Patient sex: M
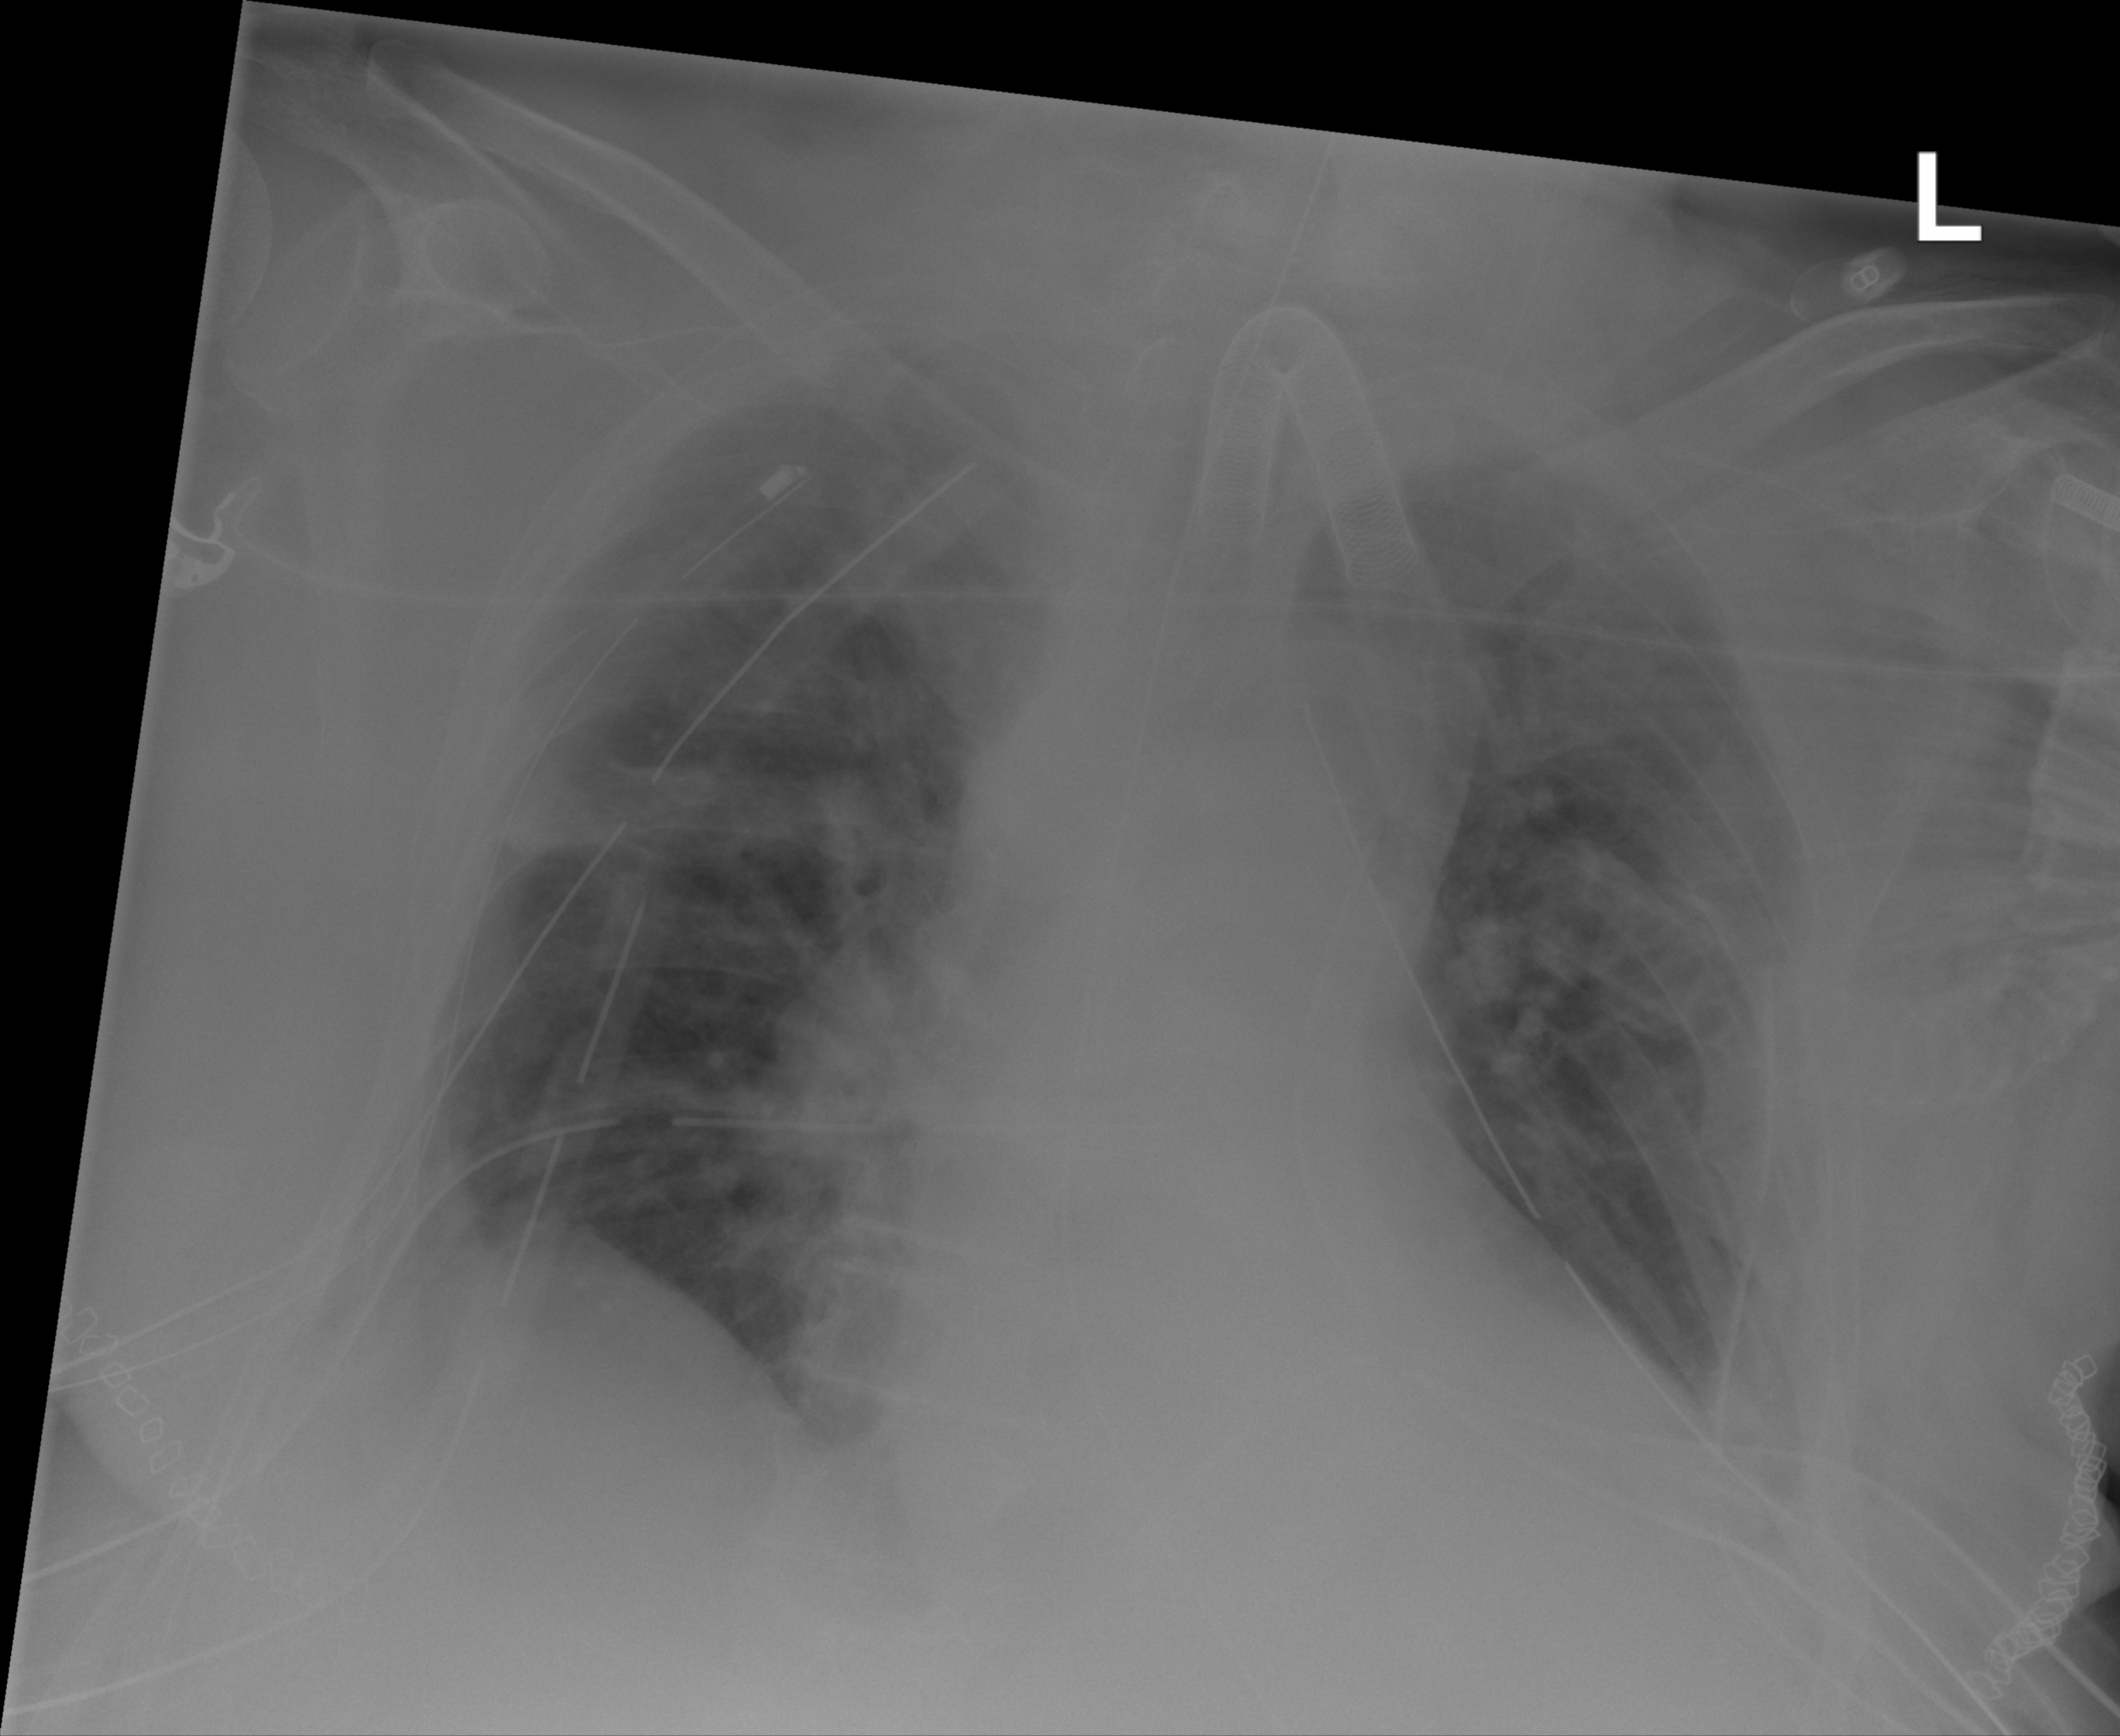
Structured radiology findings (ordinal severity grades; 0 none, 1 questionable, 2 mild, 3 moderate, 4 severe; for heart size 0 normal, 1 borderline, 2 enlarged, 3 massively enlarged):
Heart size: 0
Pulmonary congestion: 2
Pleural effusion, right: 2
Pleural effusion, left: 2
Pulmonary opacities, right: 2
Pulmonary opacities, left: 2
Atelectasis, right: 2
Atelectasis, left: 0